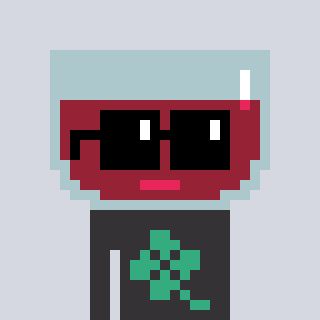
a pixel art character with square black sunglasses, a wine-shaped head and a grayscale-colored body on a cool background